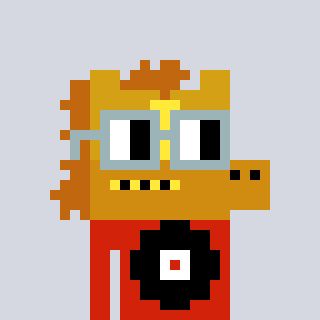
a pixel art character with square dark gray glasses, a yellow horse-shaped head and a red-colored body on a cool background